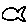
Label: fish